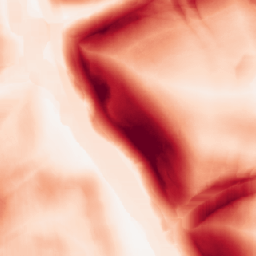
Category: morphological
Decomposition family: morphological_square
Decomposition parameters: operation: gradient
size: 20
Upsampling method: nearest
Upsampling parameters: scale: 8
Upsampling scale: 8